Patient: sex F, age 69
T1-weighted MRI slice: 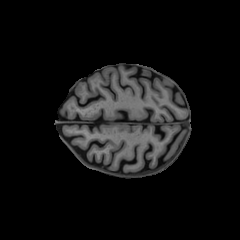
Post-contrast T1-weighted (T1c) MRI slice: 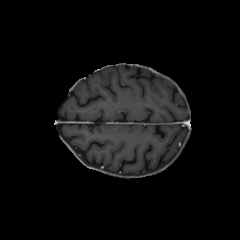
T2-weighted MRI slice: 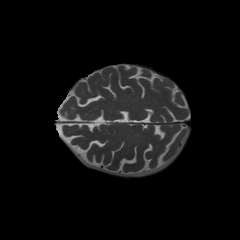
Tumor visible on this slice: no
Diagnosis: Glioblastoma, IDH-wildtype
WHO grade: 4